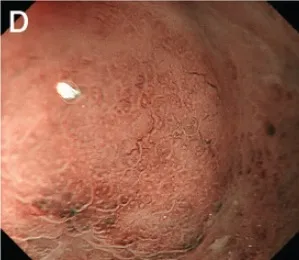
Oesophagogastroduodenoscopy images. Magnified observation. Showed elongated and distorted microvessels.
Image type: endoscopy (gi_endoscopy)